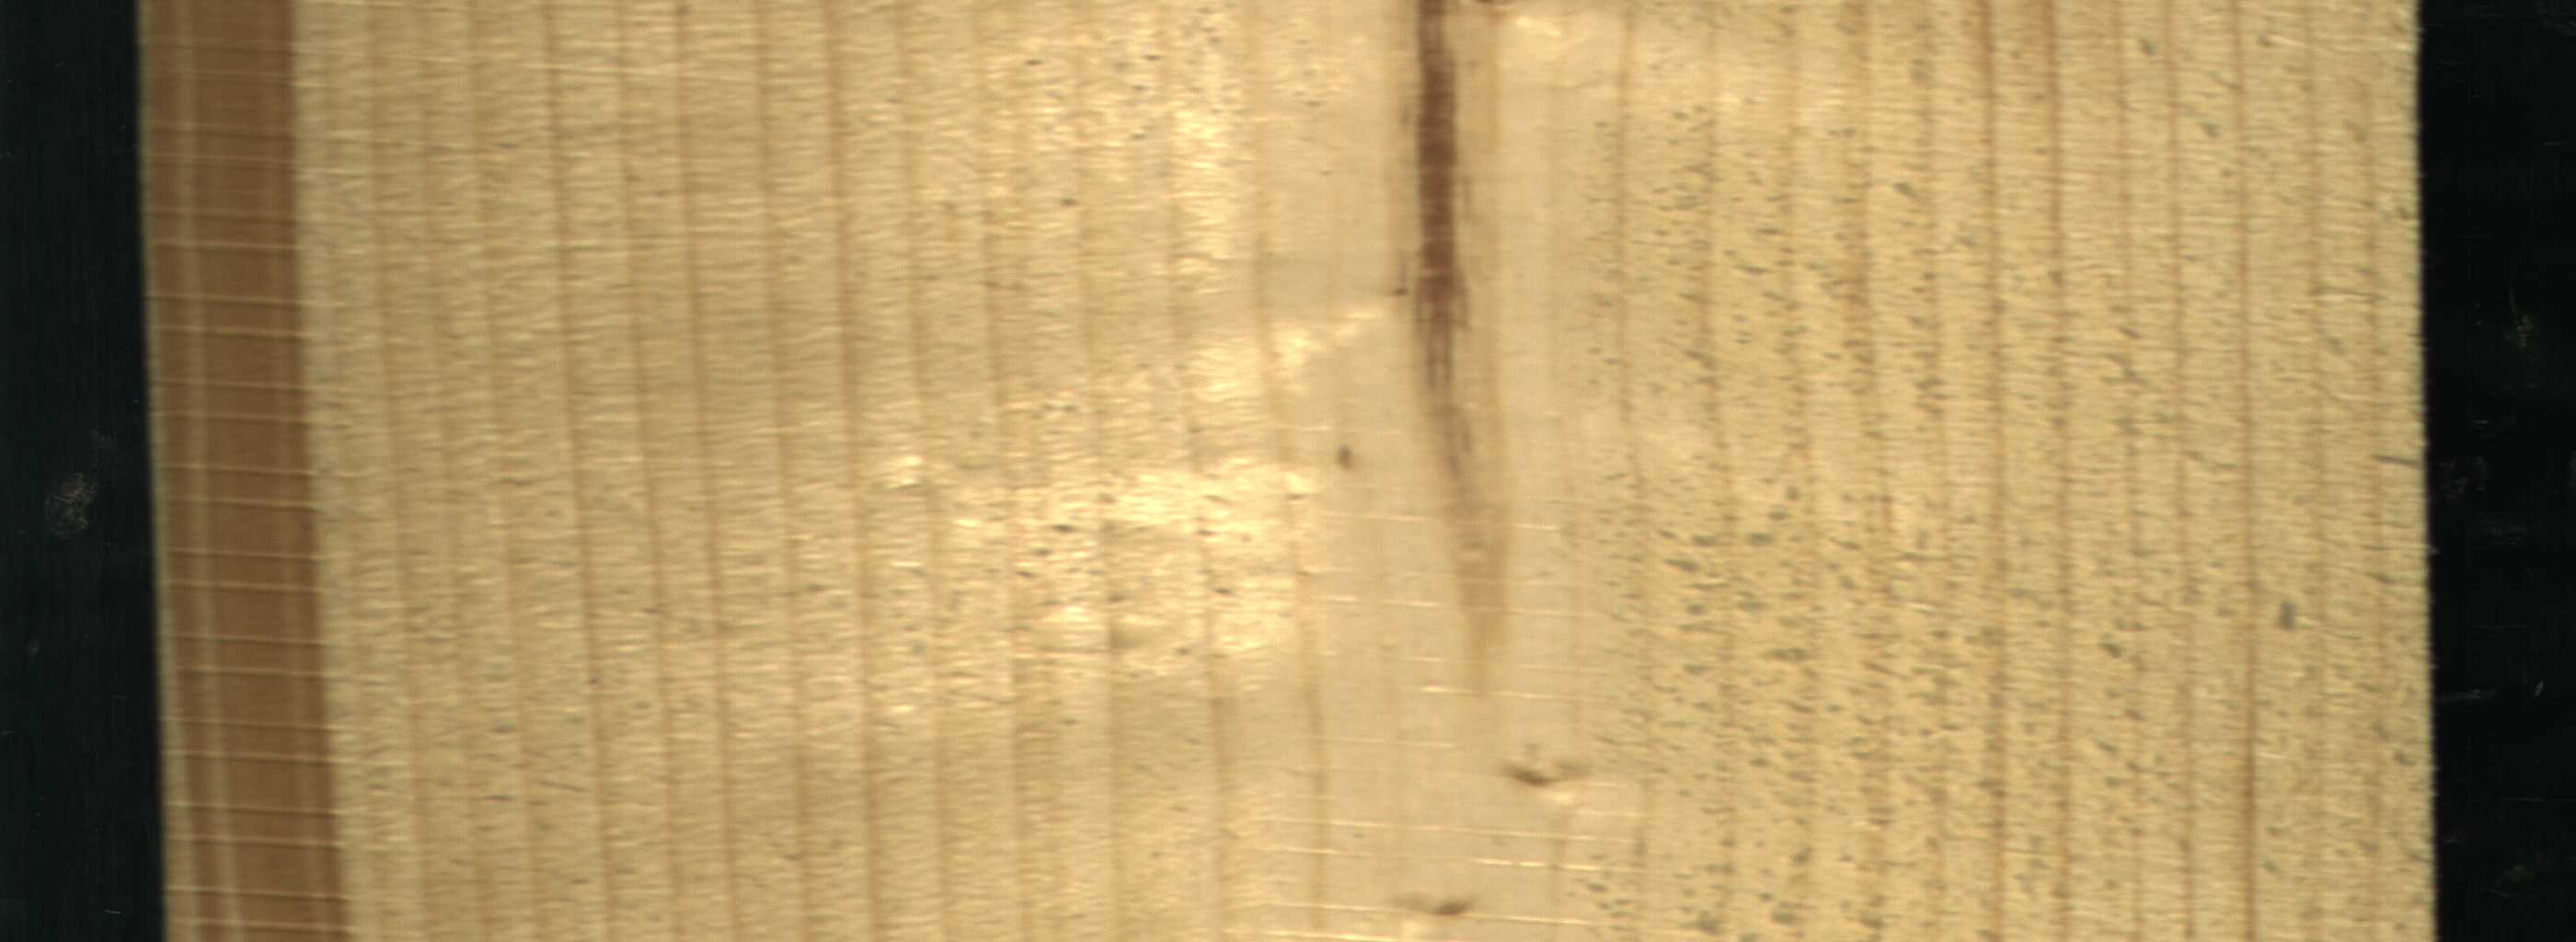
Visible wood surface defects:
Marrow
Quartzity